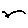
Label: bird